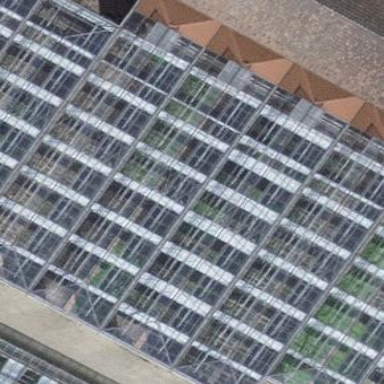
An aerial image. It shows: Greenhouse.